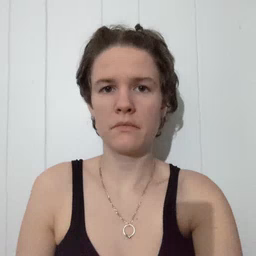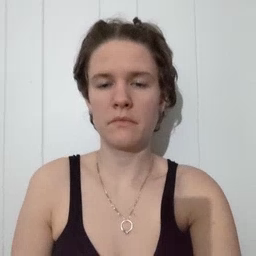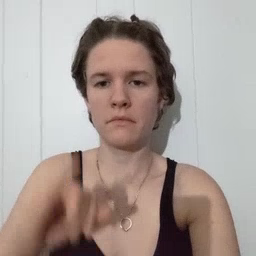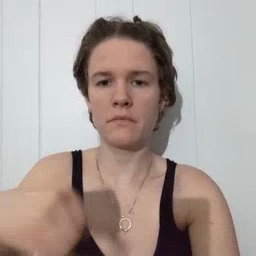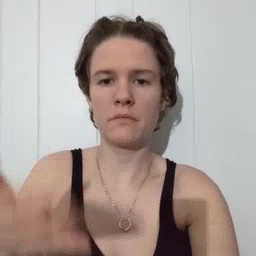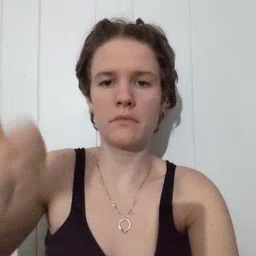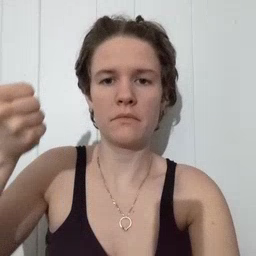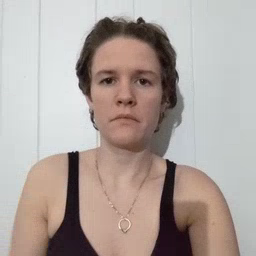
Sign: jeans